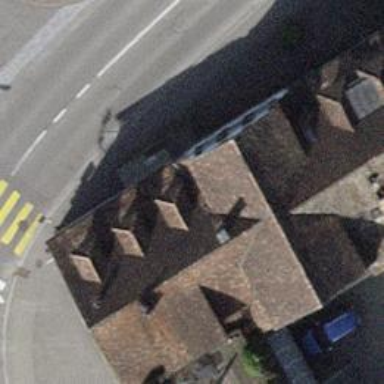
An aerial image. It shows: Restaurant.